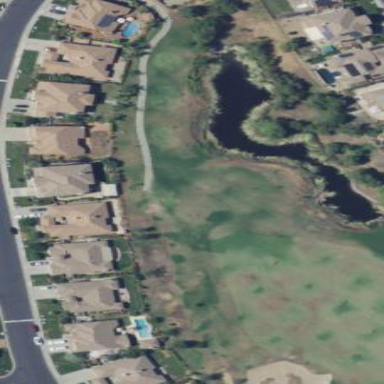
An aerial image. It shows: Scenic view of water hazard on golf course. The natural water feature adds beauty to the landscape.